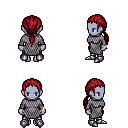
a pixel art fantasy rpg character, female body template, dark elf, purple skin, chain mail, metal pants, brunette ponytail hairstyle, bracelets, metal boots, four views (front, back, left, right), 2x2 character sprite sheet, small pixel art, hard edges, no anti-aliasing